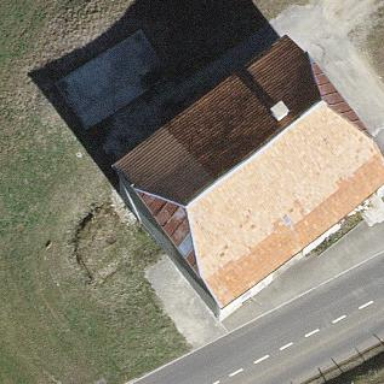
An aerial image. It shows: Building with half-hipped roof.